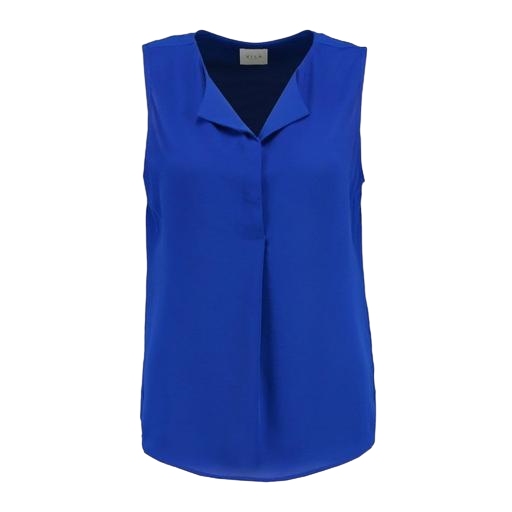
blue pleat front v-neck sleeveless blouse, blue sleeveless blouse, blue sleeveless shirt, white background